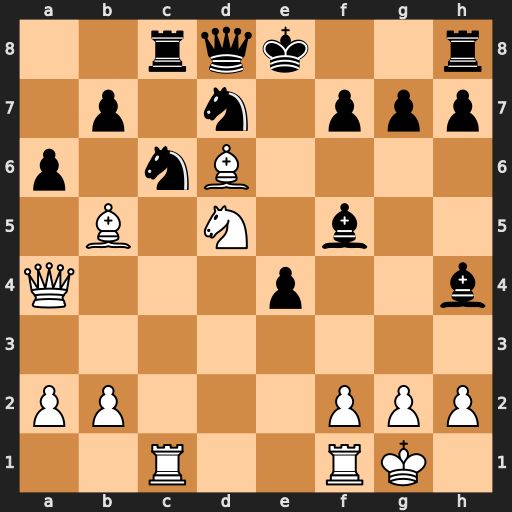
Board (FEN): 2rqk2r/1p1n1ppp/p1nB4/1B1N1b2/Q3p2b/8/PP3PPP/2R2RK1
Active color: w
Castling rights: k
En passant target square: -
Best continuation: Bxc6 bxc6 Rxc6